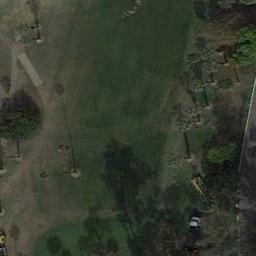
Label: meadow